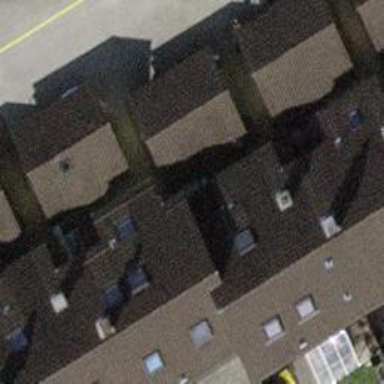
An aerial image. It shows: Group of garages.